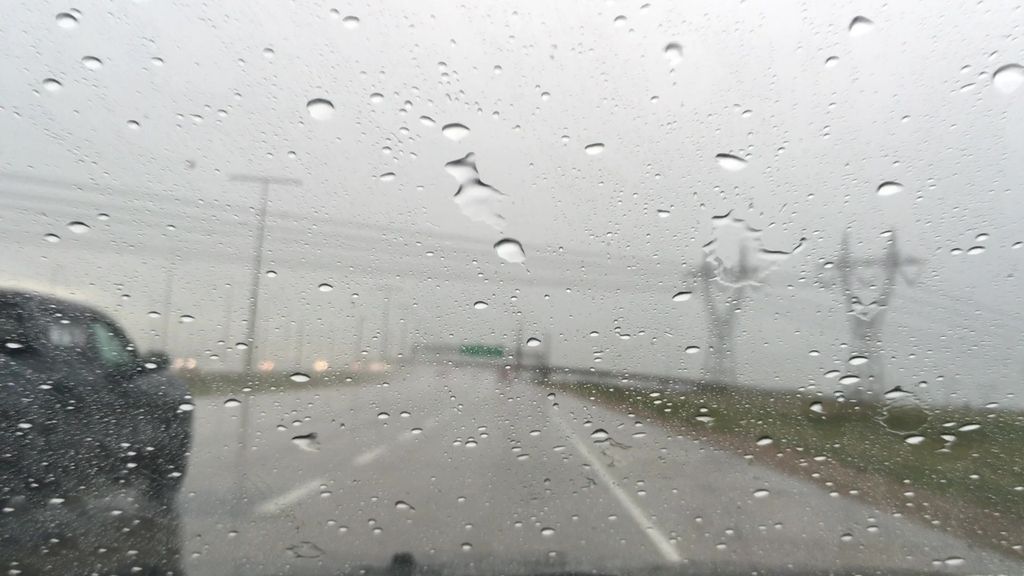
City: edmonton